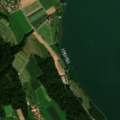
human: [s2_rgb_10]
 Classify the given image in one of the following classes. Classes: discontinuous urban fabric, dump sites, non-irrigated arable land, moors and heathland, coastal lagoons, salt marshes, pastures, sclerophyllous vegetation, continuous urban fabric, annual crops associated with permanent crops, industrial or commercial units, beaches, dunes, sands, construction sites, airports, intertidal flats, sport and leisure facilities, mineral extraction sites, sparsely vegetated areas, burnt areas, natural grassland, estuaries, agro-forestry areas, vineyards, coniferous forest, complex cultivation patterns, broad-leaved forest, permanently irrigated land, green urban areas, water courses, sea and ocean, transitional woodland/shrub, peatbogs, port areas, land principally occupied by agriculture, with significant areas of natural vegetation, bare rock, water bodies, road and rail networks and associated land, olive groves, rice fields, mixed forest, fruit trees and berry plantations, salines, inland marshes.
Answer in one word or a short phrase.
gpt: discontinuous urban fabric, non-irrigated arable land, mixed forest, inland marshes, water bodies